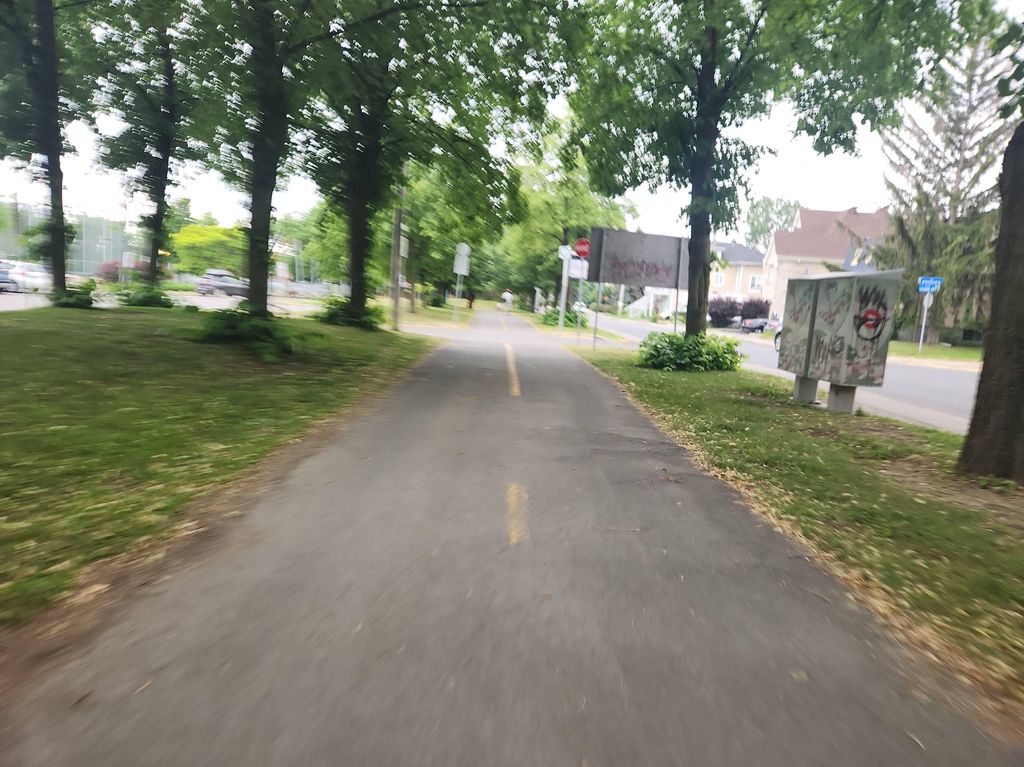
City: montreal